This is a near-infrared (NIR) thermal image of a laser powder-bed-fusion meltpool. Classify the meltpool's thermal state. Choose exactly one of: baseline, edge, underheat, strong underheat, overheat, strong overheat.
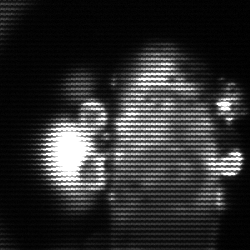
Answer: strong underheat